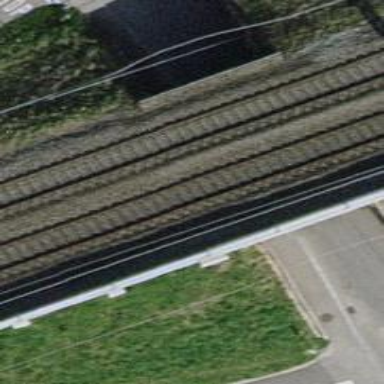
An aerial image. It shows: Single-track railway with electrified contact lines.